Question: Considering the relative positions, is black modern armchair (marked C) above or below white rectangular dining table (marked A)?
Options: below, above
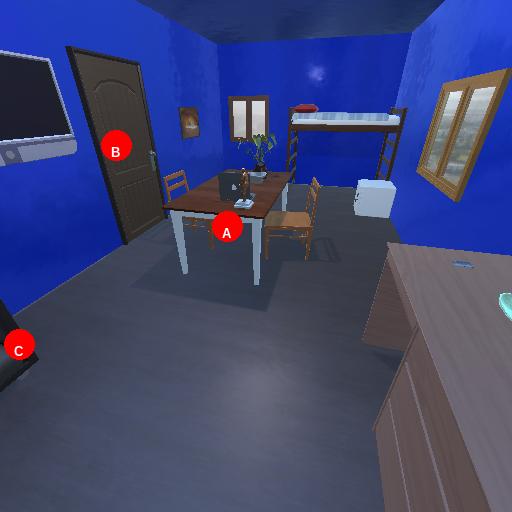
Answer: below